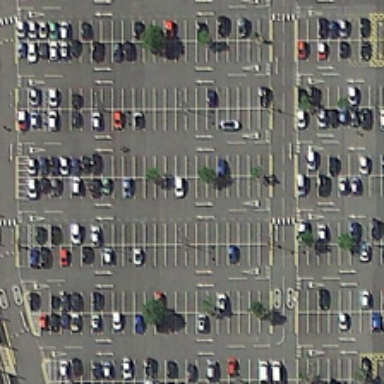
Many cars are parked in a large parking lot with many empty parking spaces .